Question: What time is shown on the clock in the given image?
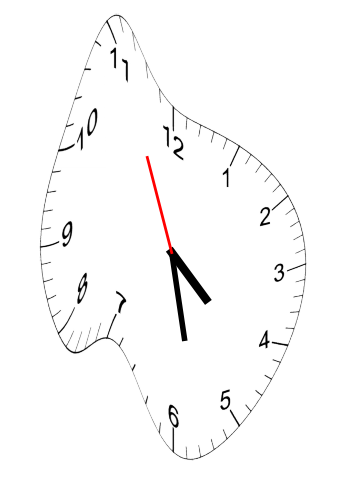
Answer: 04:27:56